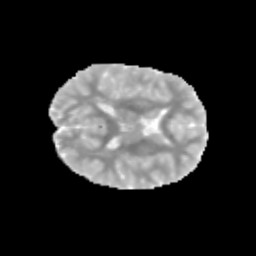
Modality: MD
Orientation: axial
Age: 11
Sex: male
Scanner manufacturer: siemens
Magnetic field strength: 3 T
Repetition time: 3.8 s
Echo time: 0.07 s